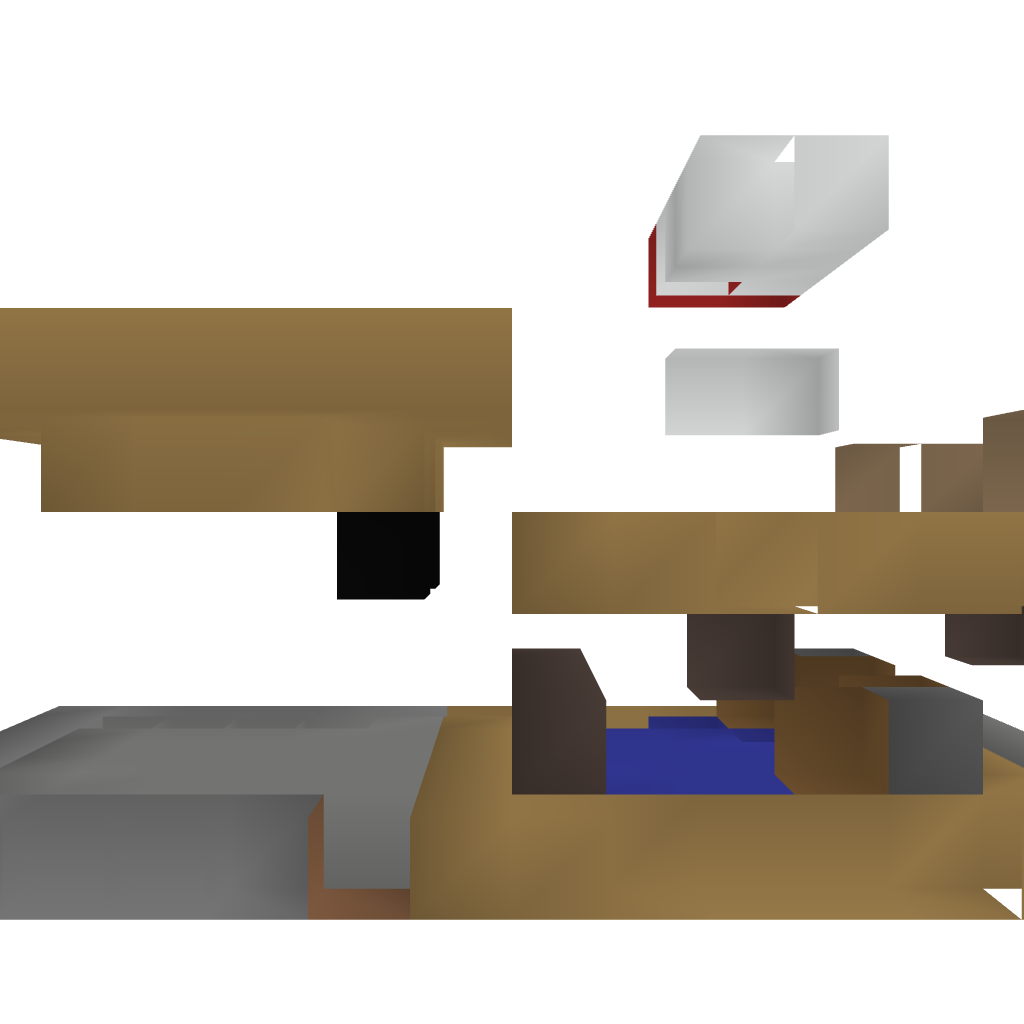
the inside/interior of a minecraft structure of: PostOffice